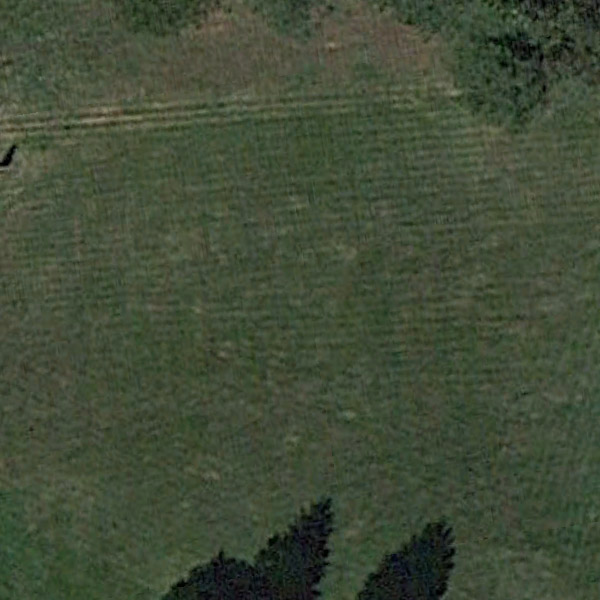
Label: Meadow